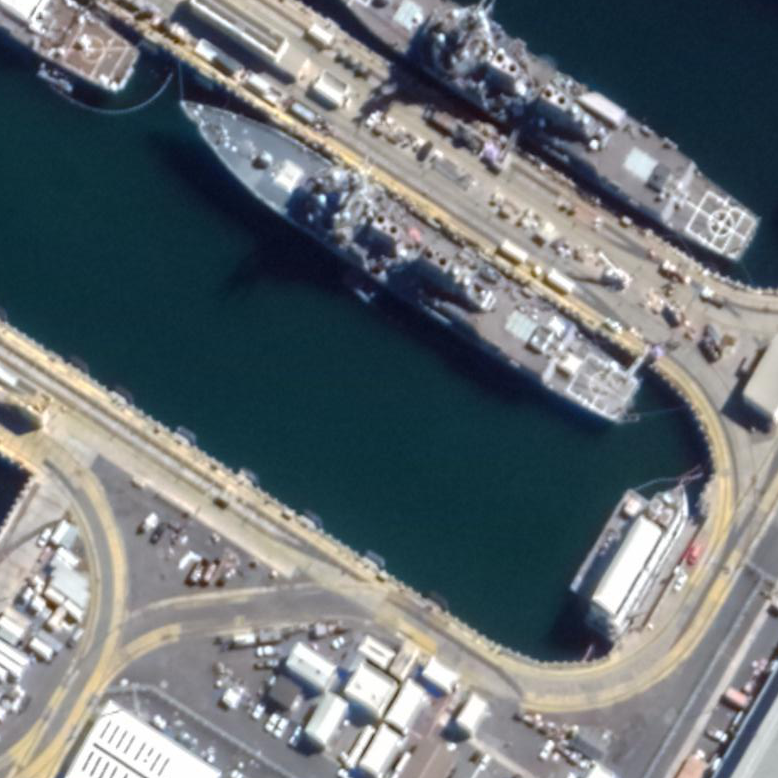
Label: Arleigh_Burke-class_destroyer